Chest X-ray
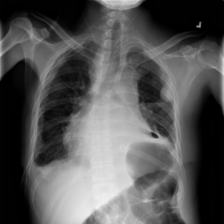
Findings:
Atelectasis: negative
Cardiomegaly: negative
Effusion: negative
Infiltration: negative
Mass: positive
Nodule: negative
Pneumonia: negative
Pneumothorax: positive
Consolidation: negative
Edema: negative
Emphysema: negative
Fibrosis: negative
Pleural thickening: negative
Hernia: negative